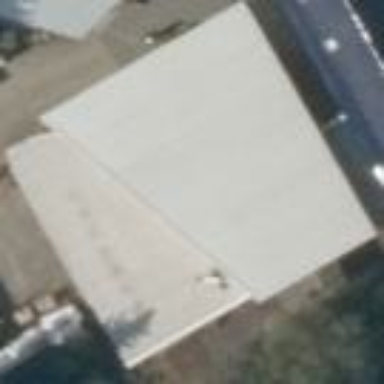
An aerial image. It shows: Building.